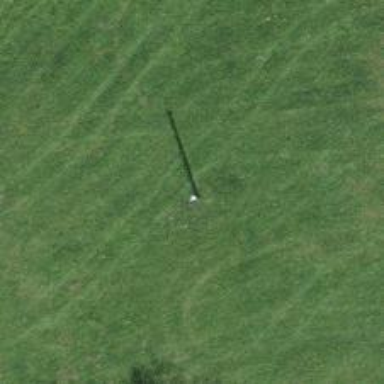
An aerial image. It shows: Minor power line.